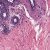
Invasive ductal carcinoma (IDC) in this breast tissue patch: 0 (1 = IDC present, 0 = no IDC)